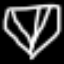
Label: diamond